Brain MRI, t1w sequence, axial 2D slice.
Patient: age 22, sex F, weight 78 kg, height 1.78 m
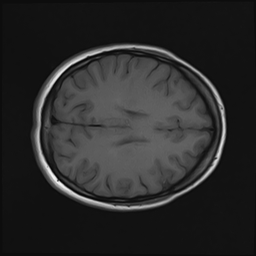